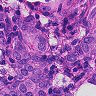
Metastatic tissue present: yes